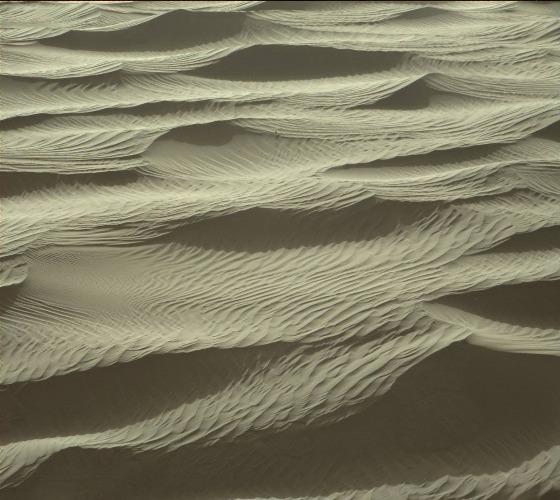
Terrain classes present: Gravel / Sand / Soil, Shadow